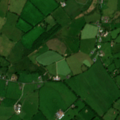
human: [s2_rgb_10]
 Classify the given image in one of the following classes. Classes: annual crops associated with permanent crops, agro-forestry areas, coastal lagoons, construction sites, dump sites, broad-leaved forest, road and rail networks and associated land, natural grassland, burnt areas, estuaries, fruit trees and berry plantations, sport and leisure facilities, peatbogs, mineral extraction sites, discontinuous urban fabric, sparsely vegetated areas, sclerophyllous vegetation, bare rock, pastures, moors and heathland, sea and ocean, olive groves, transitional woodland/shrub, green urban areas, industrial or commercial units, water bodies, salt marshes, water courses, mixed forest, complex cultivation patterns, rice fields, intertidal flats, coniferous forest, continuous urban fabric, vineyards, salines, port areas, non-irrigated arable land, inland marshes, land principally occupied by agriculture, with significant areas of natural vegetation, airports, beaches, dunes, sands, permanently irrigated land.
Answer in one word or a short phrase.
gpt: pastures